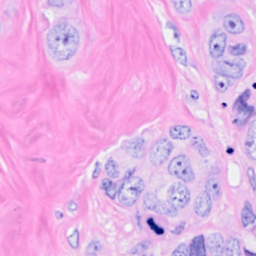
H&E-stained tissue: Breast